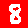
Digit: 8